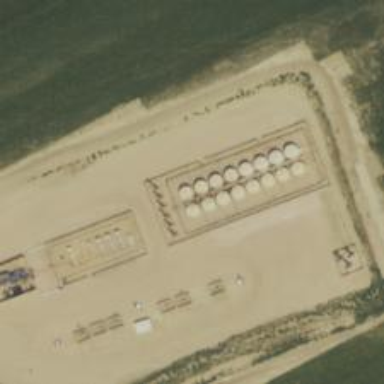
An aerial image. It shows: Storage tank that is man-made.